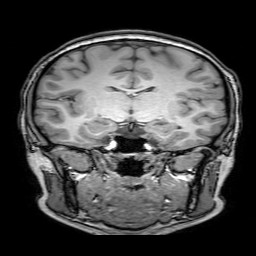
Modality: T1w
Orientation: sagittal